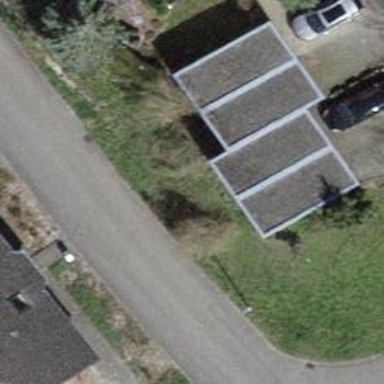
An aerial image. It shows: Garage.